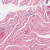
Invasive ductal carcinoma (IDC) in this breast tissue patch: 0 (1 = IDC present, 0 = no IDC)